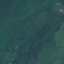
Land use / land cover class: Pasture